Question: With Java 8 not supporting JDBC I'm attempting to modify my program so it can still pull and modify data from a Microsoft Access database.
It keeps throwing an SQLException. Currently this is what my code looks like for opening a connection to the database and getting to the query:
'''
Class.forName("net.ucanaccess.jdbc.UcanaccessDriver");
con = DriverManager.getConnection("jdbc:ucanaccess://C:/Users/Andrew/Dropbox/Public/Schoolwork/IRC/BBFBL/BBFBLMasterVersion3.accdb"); //name of ODBC driver
Statement stmt = con.createStatement();
stmt.executeQuery("SELECT * FROM DraftNightQuery");
'''
And because I saw a similar question where the solution had to do with making sure the Query was typed correctly, this is the name of the table it's trying to access:

DraftNightQuery SQL:
'''
SELECT Players.ID, Players.Last, Players.First, TotalStats.team, Players.DraftStatus, TotalStats.pos, Players.OwnerID, Owners.TeamName, Salaries! [Salary] AS Salary, [TotalStats]![games_DH] AS DH, [TotalStats]![games_C] AS C, [TotalStats]![games_1B] AS 1B, [TotalStats]![games_2B] AS 2B, [TotalStats]![games_3B] AS 3B, [TotalStats]![games_SS] AS SS, [TotalStats]![games_LF]+[TotalStats]![games_CF]+[TotalStats]![games_RF] AS [OF], TotalStats.PG, TotalStats.GS, Players.PositionType
FROM Salaries INNER JOIN (Owners RIGHT JOIN (Players LEFT JOIN TotalStats ON Players.ID = TotalStats.ID) ON Owners.OwnerID = Players.OwnerID) ON Salaries.ID = Players.ID
WHERE (((Players.OwnerID) Is Null))
ORDER BY Players.Last, Players.First;
'''
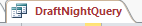
Answer: It's possible that the query wasn't originally generated by using the design view in Access because the exclamation point (instead of a simple point) would have been used in particular cases. Anyway, the issue is in the use of the exclamation point which isn't supported yet by ucanaccess.
Replacing the ! with . should solve the issue (and it's compatible with ms access).